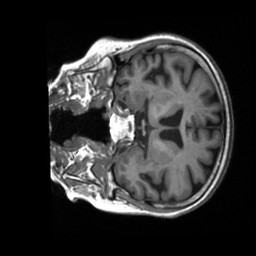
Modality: T1w
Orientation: coronal
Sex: female
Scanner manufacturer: siemens
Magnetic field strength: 3 T
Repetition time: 2.3 s
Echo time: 0.00226 s